Question: '''
var express = require('express'),
async = require('async'),
http = require('http'),
mysql = require('mysql');
var app = express();
var connection = mysql.createConnection({
host: 'localhost',
user: 'root',
password: "root",
database: 'restaurants'
});
connection.connect();
// all environments
app.set('port', process.env.PORT || 7004);
app.get('/RestaurantDesc/', function (request, response, next) {
var keyName = request.query.Key;
var name_of_restaurants, RestaurantTimings;
async.series([
// Get the first table contents
function (callback) {
connection.query('SELECT * FROM ', keyName, function (err, rows, fields) {
console.log('Connection result error ' + err);
name_of_restaurants = rows;
callback();
});
},
// Get the second table contents
function (callback) {
connection.query('SELECT * FROM RestaurantTimings', function (err, rows, fields)
{
console.log('Connection result error ' + err);
RestaurantTimings = rows;
callback();
});
}
// Send the response
], function (error, results) {
response.json({
'restaurants': name_of_restaurants,
'RestaurantTimings': RestaurantTimings
});
});
});
app.get('/RestaurantDesc/', function (request, response, next) {
var keyName = request.query.Key;
var name_of_restaurants, RestaurantTimings;
async.series([
// Get the first table contents
function (callback) {
connection.query('SELECT * FROM ', keyName, function (err, rows, fields) {
console.log('Connection result error ' + err);
name_of_restaurants = rows;
callback();
});
},
// Get the second table contents
function (callback) {
connection.query('SELECT * FROM RestaurantTimings', function (err, rows, fields)
{
console.log('Connection result error ' + err);
RestaurantTimings = rows;
callback();
});
}
// Send the response
], function (error, results) {
response.json({
'restaurants': name_of_restaurants,
'RestaurantTimings': RestaurantTimings
});
});
});
http.createServer(app).listen(app.get('port'), function () {
console.log('Express server listening on port ' + app.get('port'));
});
'''

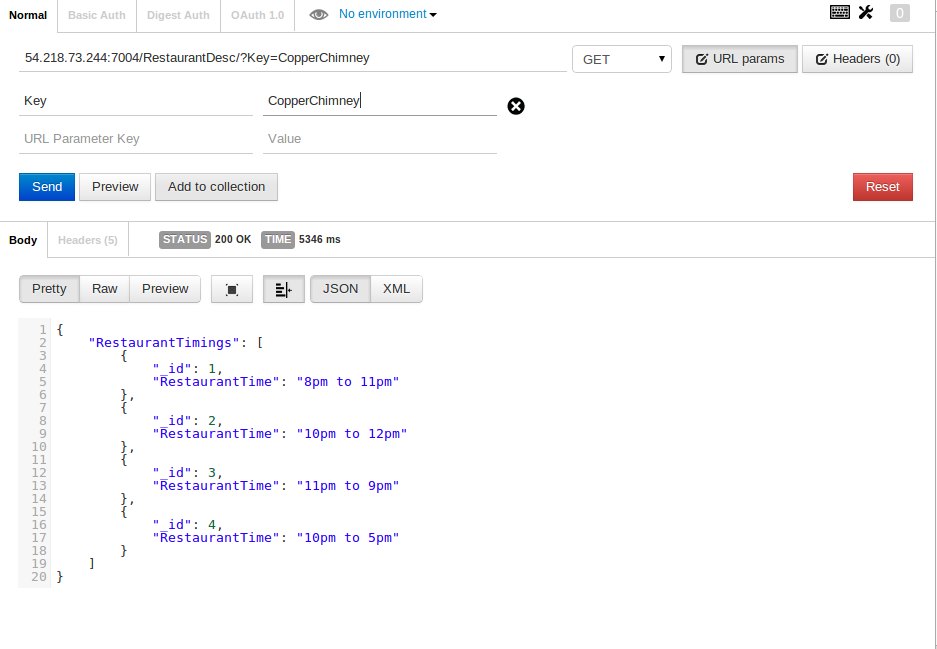
Answer: You have two handlers for the path '/RestaurantDesc/' - only one should be kept.
In your query, the syntax is wrong.
Assuming you have a table that looks like this (change these names to match your schema):
'''
Table Name: Restaurant
column: name
'''
And you are using <URL>, Change your query to something like this:
'''
connection.query('SELECT * FROM Restaurant where name = ?', [keyName], function (err, rows, fields) {
console.log('Connection result error ' + err);
name_of_restaurants = rows;
callback();
});
'''
The ? is a place holder for values passed in the array of values passed in the second parameter to 'query'.
See: <URL> for more information on how this works. Short answer though is that the values will be escaped properly using this approach.